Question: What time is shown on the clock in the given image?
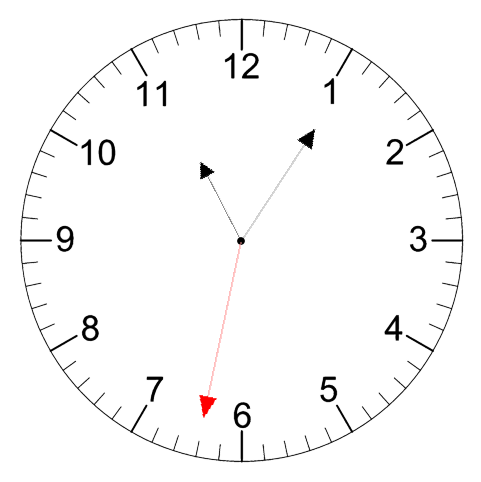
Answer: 11:05:32